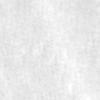
Label: no_change